Question: I have a schema that looks like this:

There is a one to one relationship between Foo and Bar and a many to one relationship between Bar and Baz.
I have Foo and Baz mapped to separate objects, but I'm not sure how to go about linking them using Bar, without making Bar a separate object. (I want to be able to access Baz as a property of Foo)
It looks like it should be possible as it's very similar to the example given <URL>, except using a many-to-one relationship instead of a property.
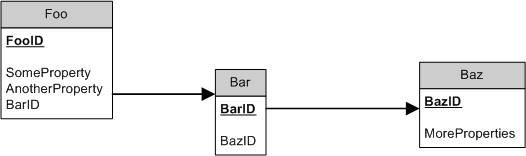
Answer: I'm not sure that you will be able to accomplish what you want using a join. You'll end up with problems trying to join Foo and Bar. See these 2 articles:
<URL>
<URL>
I'm not sure there is a great way around this without making bar an entity.